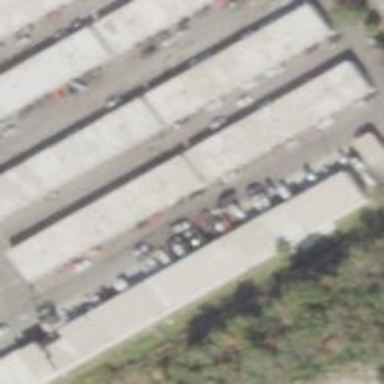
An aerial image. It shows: Group of garages.